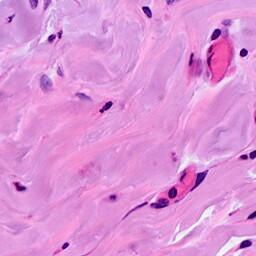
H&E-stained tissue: Breast